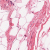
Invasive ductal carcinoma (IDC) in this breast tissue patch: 0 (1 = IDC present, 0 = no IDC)